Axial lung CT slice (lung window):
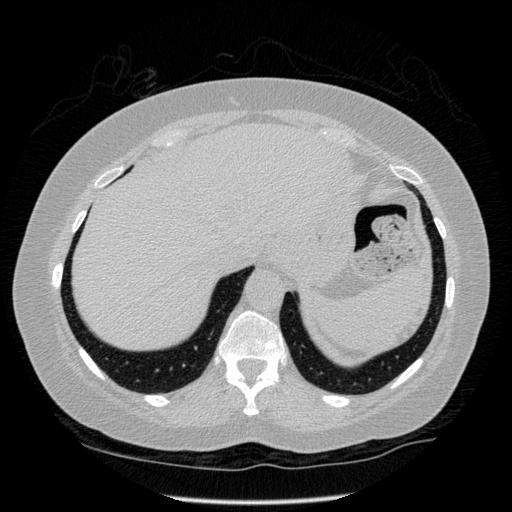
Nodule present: no